【题型】解答题　【知识点】平面几何　【难度】medium
在矩形 \(ABCD\) 中，\(AB = 4\)，\(BC = 3\)，\(E\) 是 \(AB\) 边上一点，\(EF \perp CE\) 交 \(AD\) 于点 \(F\)，过点 \(E\) 作 \(\angle AEH = \angle BEC\)，交射线 \(FD\) 于点 \(H\)，交射线 \(CD\) 于点 \(N\).

(1) 如图a，当点 \(H\) 与点 \(F\) 重合时，求 \(BE\) 的长；

(2) 如图b，当点 \(H\) 在线段 \(FD\) 上时，设 \(BE = x\)，\(DN = y\)，求 \(y\) 与 \(x\) 之间的函数关系式，并写出它的定义域；

(3) 连接 \(AC\)，当 \( \triangle FHE \) 与 \( \triangle AEC \) 相似时，求线段 \(DN\) 的长.

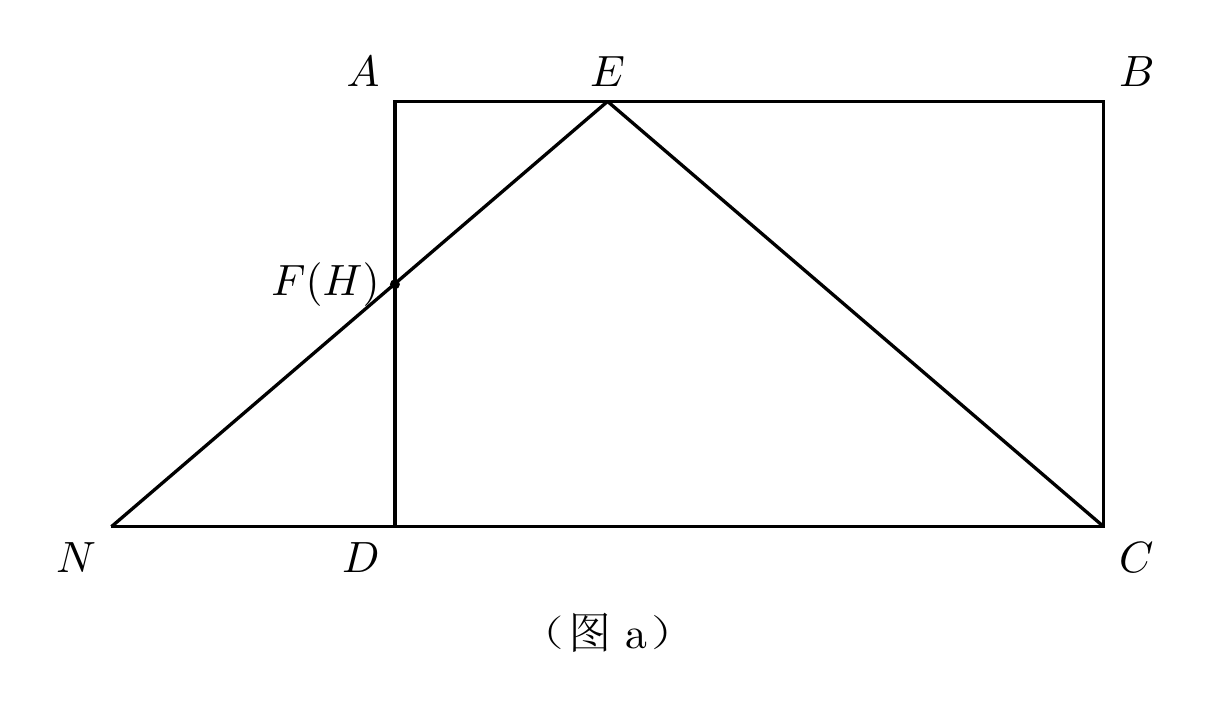
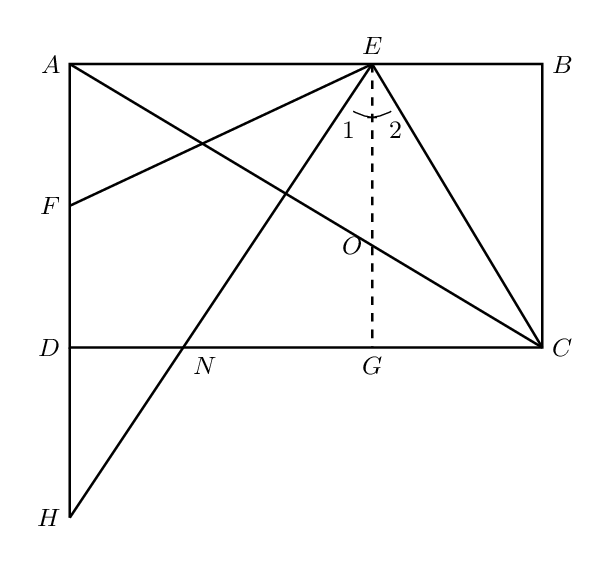
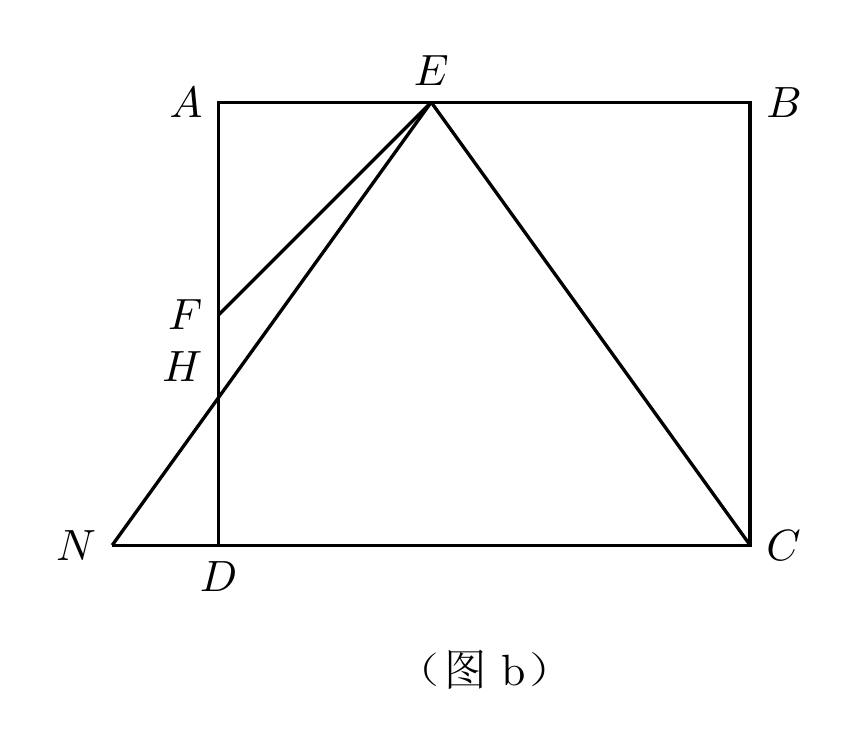
【解答】
【分析】(1) 由已知条件证明 \(BE = BC\) 即可求出 \(BE\) 的长.

(2) 过点 \(E\) 作 \(EG \perp CN\)，垂足为点 \(G\)，利用矩形的性质和等腰三角形的性质证明 \(CN = 2CG = 2BE\)，即可得到 \(y\) 与 \(x\) 之间的函数关系式.

(3) 首先证明 \(\angle HFE = \angle AEC\)，当 \( \triangle FHE \) 与 \( \triangle AEC \) 相似时，再分 \(\angle FHE = \angle EAC\) 和 \(\angle FHE = \angle ECA\) 两种情况求出满足题意的 \(DN\) 的值即可.

【解答】解：(1) \(\because EF \perp EC\),

\(
\therefore \angle AEF + \angle BEC = 90^\circ,
\)

\(
\because \angle AEF = \angle BEC,
\)

\(
\therefore \angle AEF = \angle BEC = 45^\circ,
\)

\(
\because \angle B = 90^\circ,
\)

\(
\therefore BE = BC,
\)

\(
\because BC = 3,
\)

\(
\therefore BE = 3.
\)

(2) 过点 \(E\) 作 \(EG \perp CN\)，垂足为点 \(G\),

\(
\therefore \text{四边形 } BEGC \text{ 是矩形},
\)

\(
\therefore BE = CG,
\)

\(
\because AB \parallel CN,
\)

\(
\therefore \angle AEH = \angle ENC,\ \angle BEC = \angle ECN,
\)

\(
\because \angle AEH = \angle BEC,
\)

\(
\therefore \angle ENC = \angle ECN,
\)

\(
\therefore EN = EC,
\)

\(
\therefore CN = 2CG = 2BE,
\)

\(
\because BE = x,\ DN = y,\ CD = AB = 4,
\)

\(
\therefore y = 2x - 4 \ (2 \leqslant x \leqslant 3).
\)

(3) \(\because \angle BAD = 90^\circ\),

\(
\therefore \angle AFE + \angle AEF = 90^\circ,
\)

\(
\because EF \perp EC,
\)

\(
\therefore \angle AEF + \angle CEB = 90^\circ,
\)

\(
\therefore \angle AFE = \angle CEB,
\)

\(
\therefore \angle HFE = \angle AEC,
\)

当 \( \triangle FHE \) 与 \( \triangle AEC \) 相似时,

(i) 若 \(\angle FHE = \angle EAC\),

\(
\because \angle BAD = \angle B,\ \angle AEH = \angle BEC,
\)

\(
\therefore \angle FHE = \angle ECB,
\)

\(
\therefore \angle EAC = \angle ECB,
\)

\(
\therefore \tan \angle EAC = \tan \angle ECB,
\)

\(
\therefore \frac{BC}{AB} = \frac{BE}{BC},
\)

\(
\because AB = 4,\ BC = 3,
\)

\(
\therefore BE = \frac{9}{4},
\)

\(
\because \text{设} \ BE = x,\ DN = y,\ y = 2x - 4,
\)

\(
\therefore DN = \frac{1}{2}.
\)

(ii) 若 \(\angle FHE = \angle ECA\)，如图所示，设 \(EG\) 与 \(AC\) 交于点 \(O\).

\(
\because EN = EC,\ EG \perp CN,
\)

\(
\therefore \angle 1 = \angle 2,
\)

\(
\because AH \parallel EG,
\)

\(
\therefore \angle FHE = \angle 1,
\)

\(
\therefore \angle FHE = \angle 2,
\)

\(
\therefore \angle 2 = \angle ECA,
\)

\(
\therefore EO = CO,
\)

设 \(EO = CO = 3k\)，则 \(AE = 4k\)，\(AO = 5k\),

\(
\therefore AO + CO = 8k = 5,
\)

\(
\therefore k = \frac{5}{8},
\)

\(
\therefore AE = \frac{5}{2},\ BE = \frac{3}{2},
\)

\(
\therefore DN = 1.
\)

综上所述，线段 \(DN\) 的长为 \(\frac{1}{2}\) 或 \(1\) 时 \( \triangle FHE \) 与 \( \triangle AEC \) 相似.

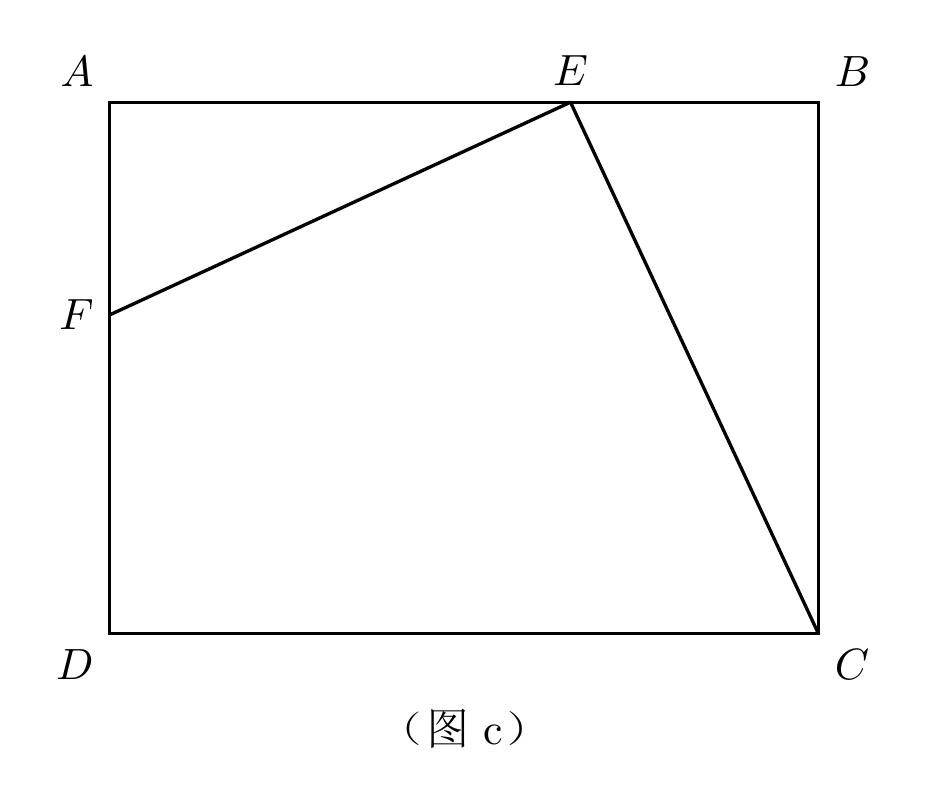